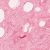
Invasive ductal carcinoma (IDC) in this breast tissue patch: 0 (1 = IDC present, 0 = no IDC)